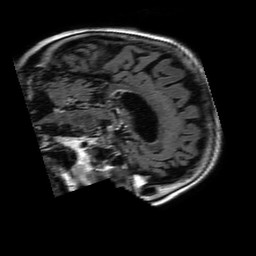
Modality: FLAIR
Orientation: sagittal
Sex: female
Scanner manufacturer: philips
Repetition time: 11 s
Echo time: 0.125 s